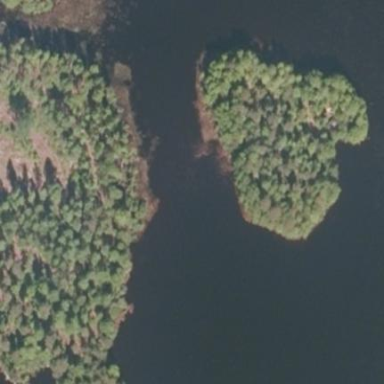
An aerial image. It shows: Islet.